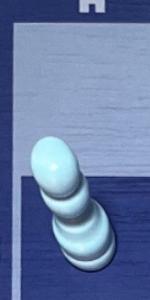
Label: Pawn_White